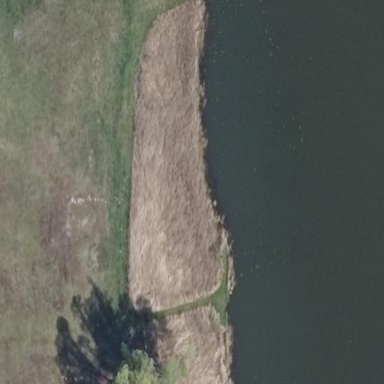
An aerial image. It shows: Reedbed in wetland area.